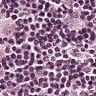
Metastatic tissue present: yes